Question: I want to create the following view / set of views which behave following way:
1. I have huge set of points which have been stored to DB in web server.
2. My client application downloads those and should draw curved lines about the data.
3. What components should I use here to get this "infinite" scrolling view to draw content dynamically.
4. No snapping wanted, so it should be smooth and can stop to every X position.
Should I proceed with this by using HorizontalScrollView with horizontal LinearLayout and remove/add views based on scrolling, then translate the scrolling position and provide fling that the scrolling doesn't stop suddenly.
Or is just one canvas possible to use and draw the content to simulate the scrolling?
Maybe a horizontally scrolling ListView component?
The solution should be efficient and use minimum of memory.
Which solution do you recommend, or do you have some new ideas other than above?
All suggestions are highly appreciated. Thanks.

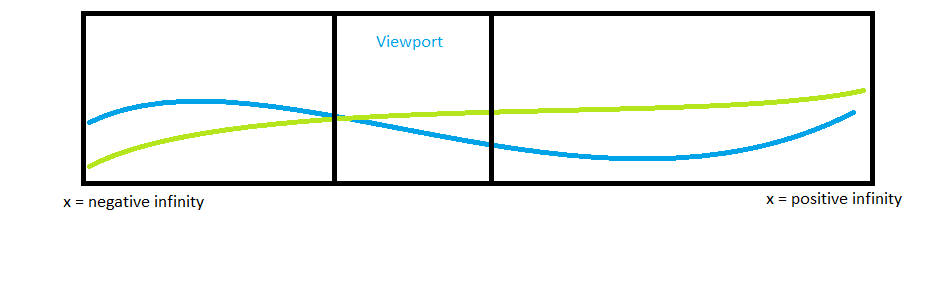
Answer: There is several possibilities:
Create custom 'View' class and implement 'GestureDetector' there. You can get movement of finger, calculate currently visible area and draw only visible part of content.
May be this solution is not the easiest to implement, but it will be fast and does not require any resources.